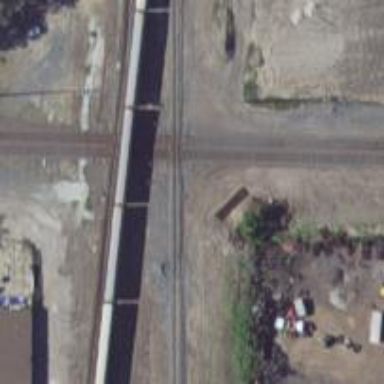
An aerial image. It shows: Railway crossing.